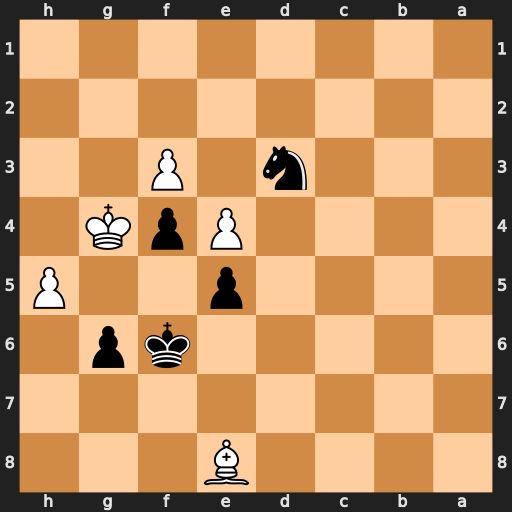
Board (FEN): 4B3/8/5kp1/4p2P/4PpK1/3n1P2/8/8
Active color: b
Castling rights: -
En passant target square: -
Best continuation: Nf2+ Kh4 g5#